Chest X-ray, PA view. Patient: 46 years old, sex M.
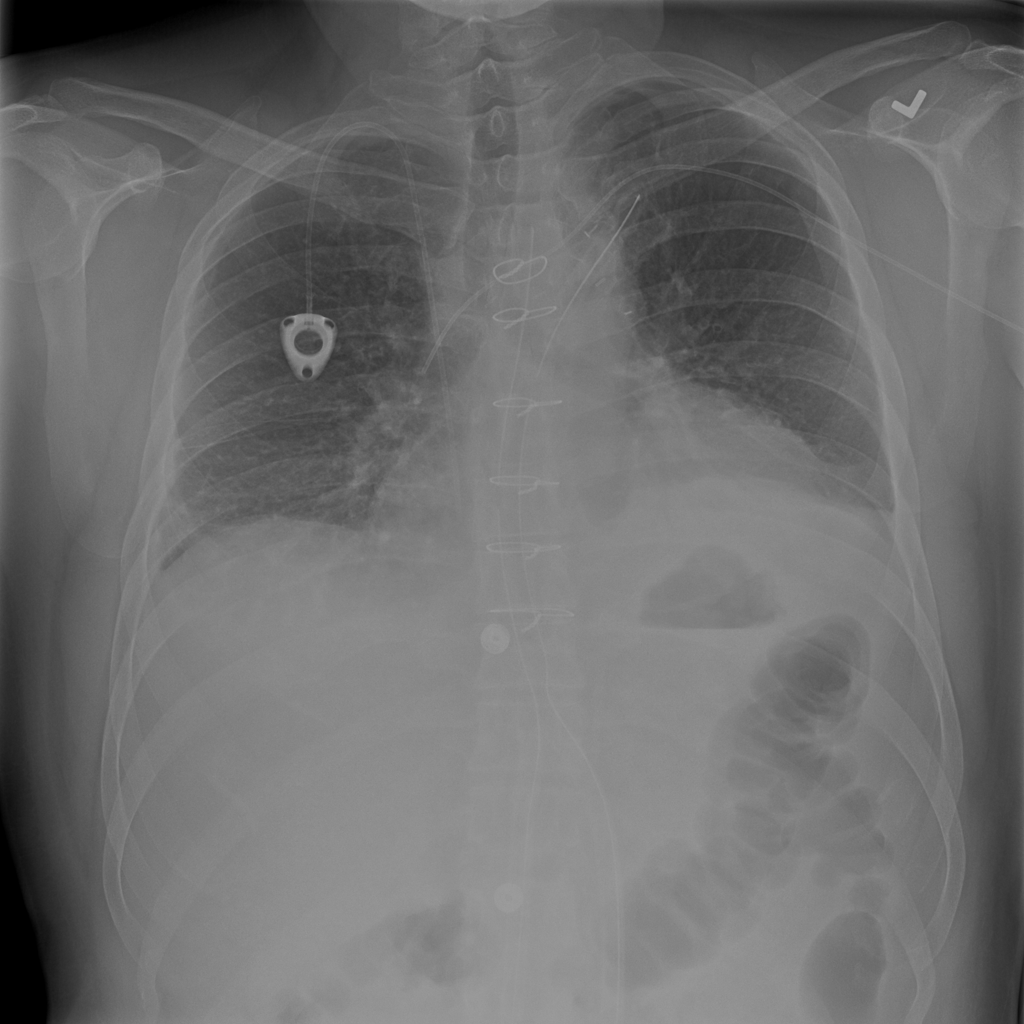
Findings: Atelectasis, Effusion, Pneumothorax